Question: This is a Screenshot of my VideoView.

What is this bar(green arrow points to it) and how do I get rid of it(set it/null/hide it/invisible)?
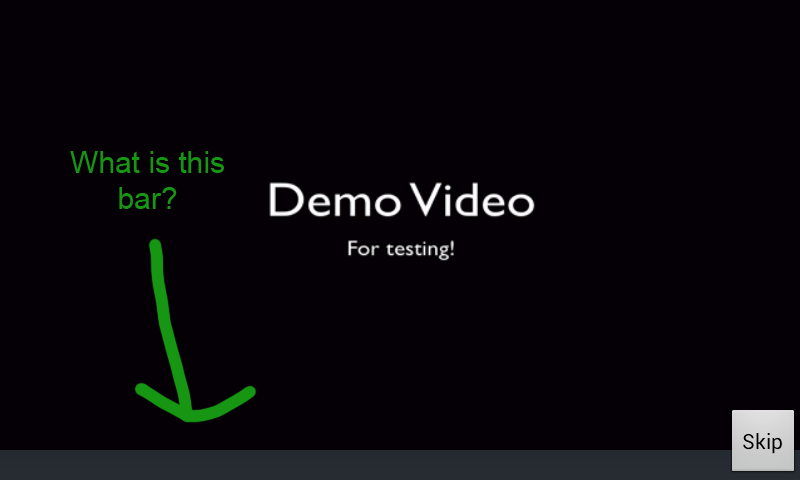
Answer: Is it possible that that is the seek bar? Shown in <URL> are more screenshots
If that is actually the seek bar you can not show it by following the steps <URL>.
Basically just don't set the MediaController:
'''
videoView.setMediaController(null)
'''